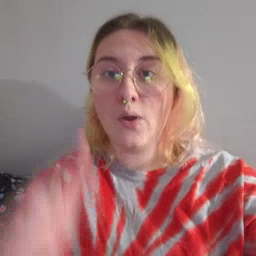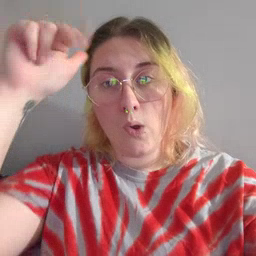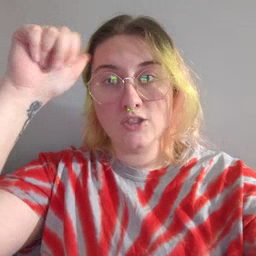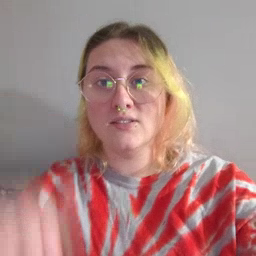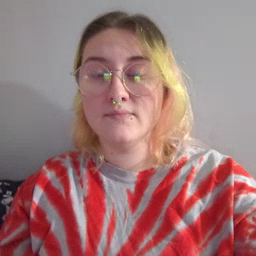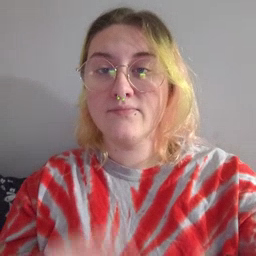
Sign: horse